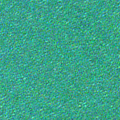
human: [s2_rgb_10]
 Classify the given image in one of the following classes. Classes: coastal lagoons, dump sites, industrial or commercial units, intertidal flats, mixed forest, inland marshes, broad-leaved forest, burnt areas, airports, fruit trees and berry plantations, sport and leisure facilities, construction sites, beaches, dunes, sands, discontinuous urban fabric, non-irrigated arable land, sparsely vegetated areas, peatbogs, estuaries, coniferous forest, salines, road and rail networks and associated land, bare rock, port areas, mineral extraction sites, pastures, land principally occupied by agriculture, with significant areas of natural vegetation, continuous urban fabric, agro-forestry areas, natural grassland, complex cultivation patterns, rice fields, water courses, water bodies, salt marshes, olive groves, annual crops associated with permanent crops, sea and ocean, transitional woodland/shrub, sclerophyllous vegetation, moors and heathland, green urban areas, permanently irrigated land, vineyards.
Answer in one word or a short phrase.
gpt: sea and ocean